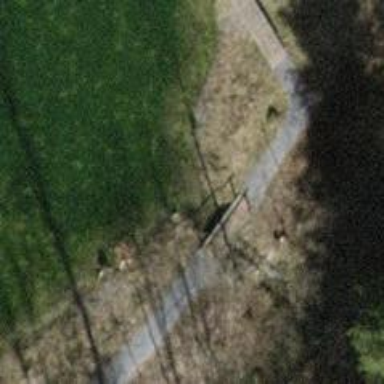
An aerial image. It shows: Path leading to bridge.